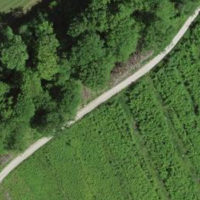
EUNIS habitat code: 41
Species observed at this site:
Dendrocoptes medius